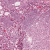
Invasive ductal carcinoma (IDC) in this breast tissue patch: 0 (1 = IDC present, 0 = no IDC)